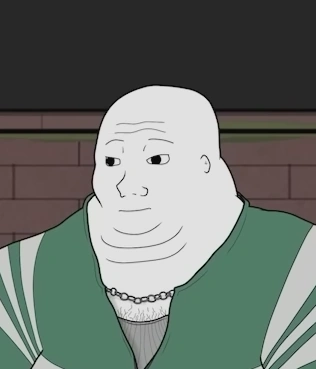
Label: 5_Wojak_with_Background